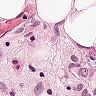
Metastatic tissue present: yes